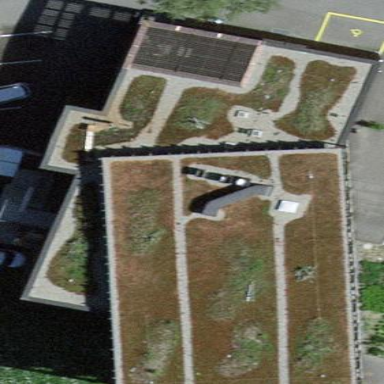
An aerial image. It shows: Commercial building with flat roof.